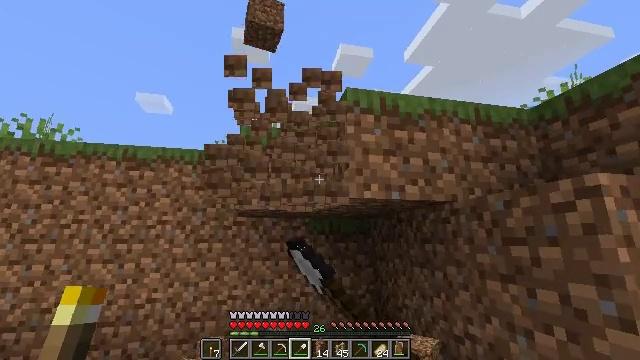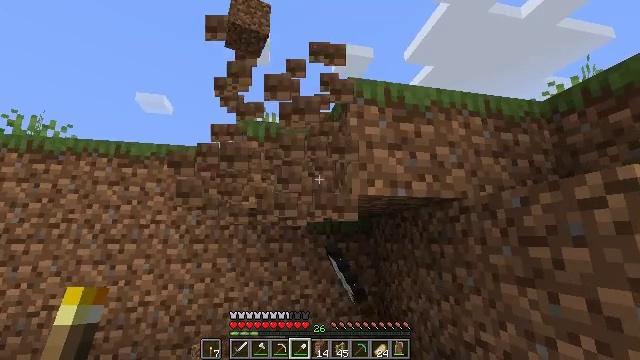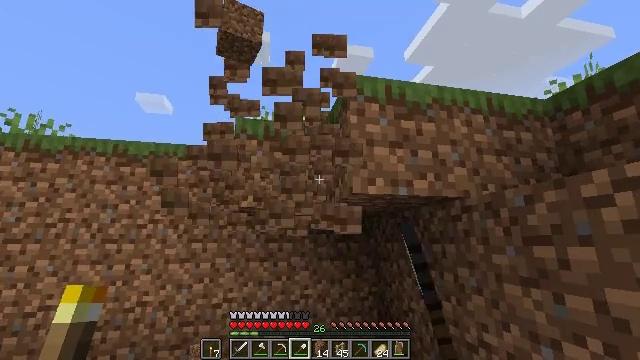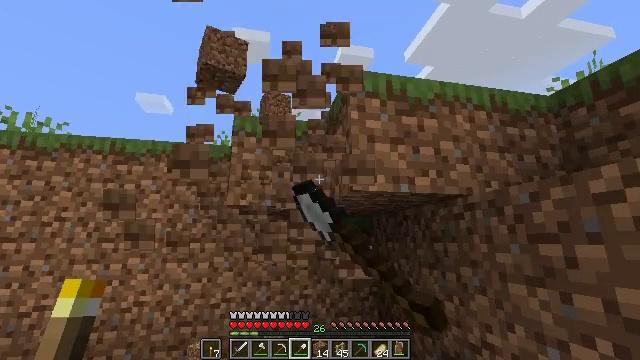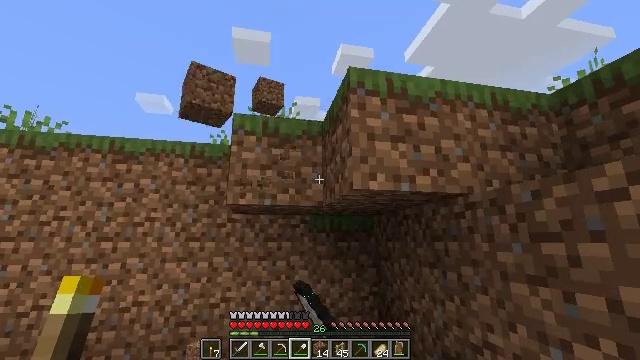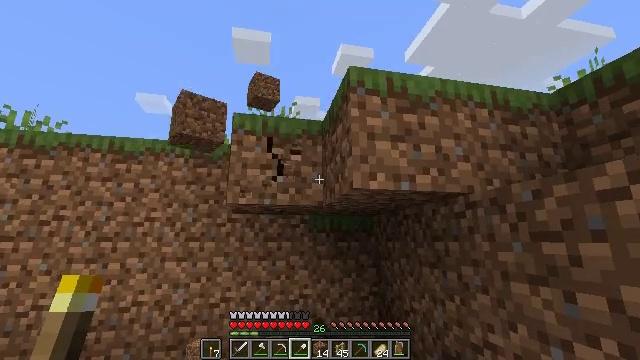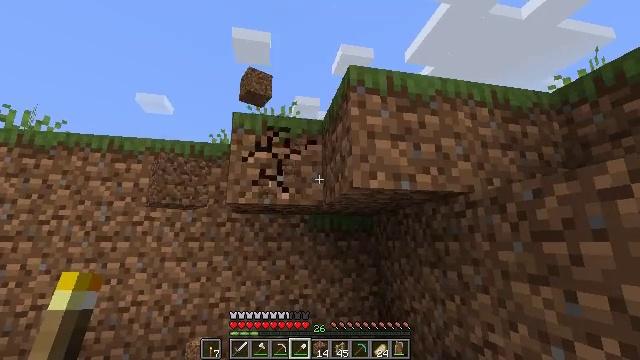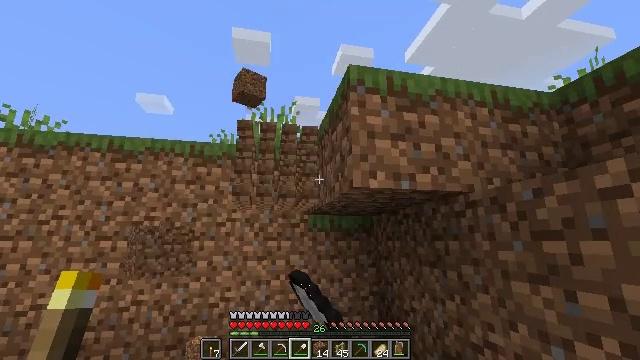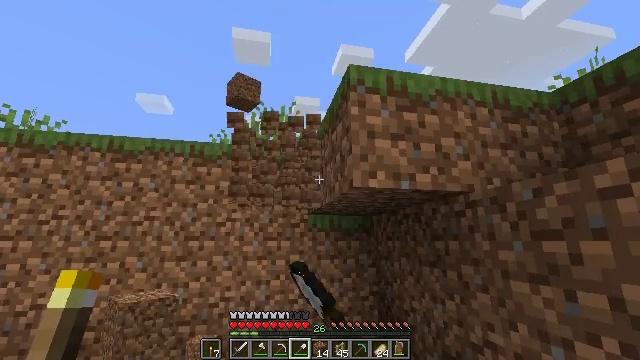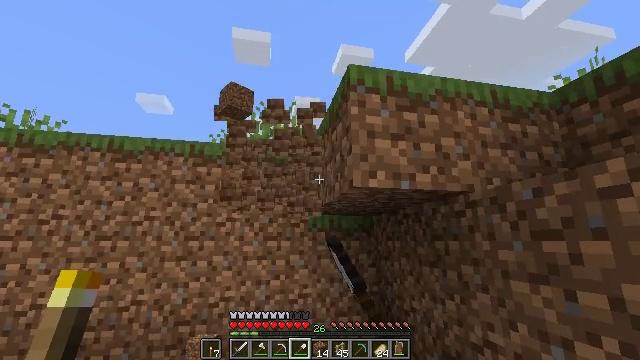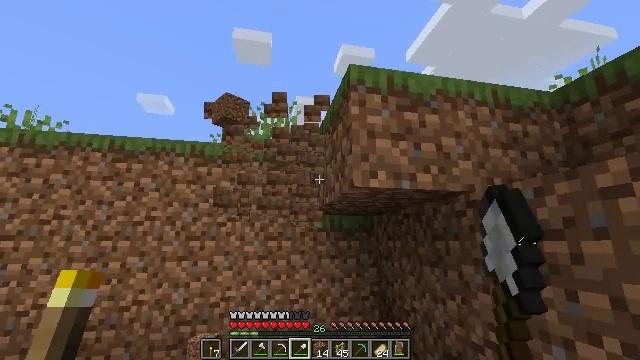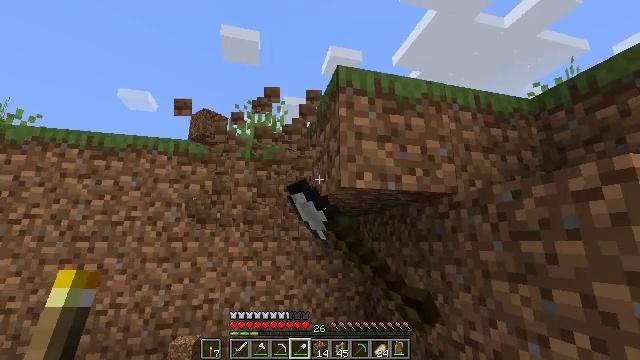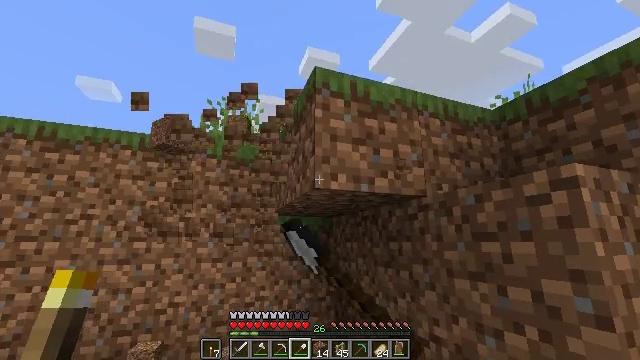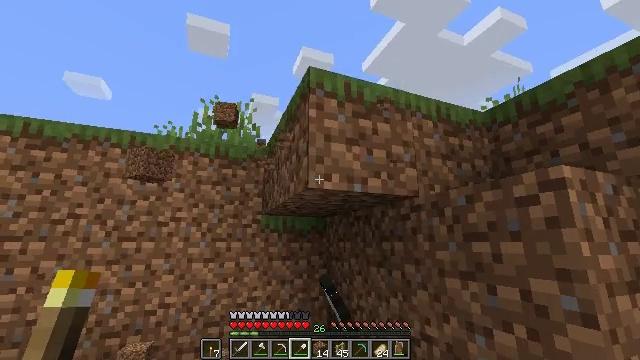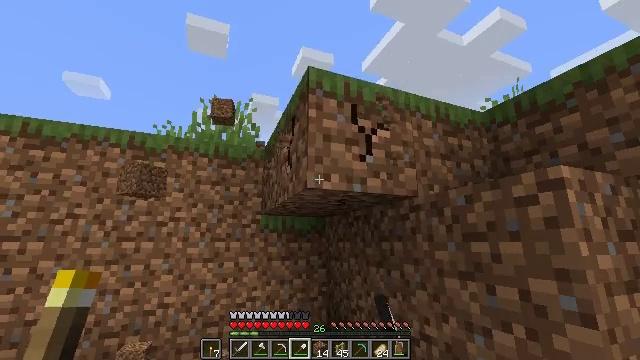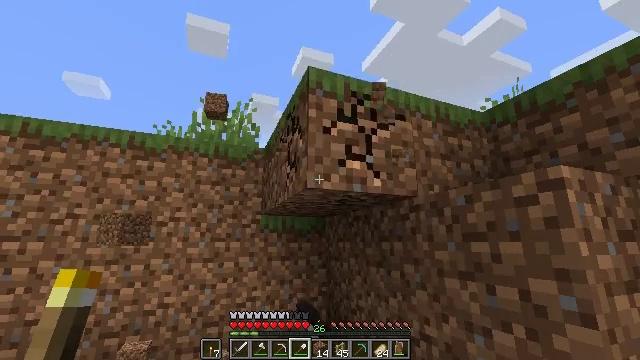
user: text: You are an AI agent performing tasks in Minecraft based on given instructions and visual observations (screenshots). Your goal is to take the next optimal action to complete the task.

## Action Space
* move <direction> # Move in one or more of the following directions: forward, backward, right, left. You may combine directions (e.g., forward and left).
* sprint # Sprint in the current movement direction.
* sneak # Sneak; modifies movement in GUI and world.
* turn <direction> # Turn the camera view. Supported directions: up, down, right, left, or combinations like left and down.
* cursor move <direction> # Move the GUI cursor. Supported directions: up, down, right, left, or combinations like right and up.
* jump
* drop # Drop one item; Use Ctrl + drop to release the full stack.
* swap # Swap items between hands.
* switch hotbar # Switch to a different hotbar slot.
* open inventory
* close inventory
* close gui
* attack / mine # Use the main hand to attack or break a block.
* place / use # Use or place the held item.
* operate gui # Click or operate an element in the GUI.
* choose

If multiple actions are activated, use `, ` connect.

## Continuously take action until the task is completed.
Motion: motion action
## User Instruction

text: Dig up the grass block for dirt.
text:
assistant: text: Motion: attack / mine
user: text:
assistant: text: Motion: attack / mine
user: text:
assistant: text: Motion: attack / mine
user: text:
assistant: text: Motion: attack / mine
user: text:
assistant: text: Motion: attack / mine
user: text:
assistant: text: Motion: attack / mine
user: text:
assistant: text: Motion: attack / mine
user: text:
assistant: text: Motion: attack / mine
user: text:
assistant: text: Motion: attack / mine
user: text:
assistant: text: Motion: attack / mine
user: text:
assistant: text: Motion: turn right, attack / mine
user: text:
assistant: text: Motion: turn right, attack / mine
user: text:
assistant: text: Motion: turn right, attack / mine
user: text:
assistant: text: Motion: attack / mine
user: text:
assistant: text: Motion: attack / mine
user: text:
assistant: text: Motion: attack / mine
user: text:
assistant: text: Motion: attack / mine
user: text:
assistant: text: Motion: attack / mine
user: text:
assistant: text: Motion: attack / mine
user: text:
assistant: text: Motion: attack / mine
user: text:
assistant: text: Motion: attack / mine
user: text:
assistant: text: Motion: attack / mine
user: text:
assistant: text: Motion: attack / mine
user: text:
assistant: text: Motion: attack / mine
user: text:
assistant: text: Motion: attack / mine
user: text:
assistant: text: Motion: attack / mine
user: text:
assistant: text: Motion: turn right, attack / mine
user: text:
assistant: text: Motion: turn right, attack / mine
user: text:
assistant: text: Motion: turn right, attack / mine
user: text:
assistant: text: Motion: attack / mine